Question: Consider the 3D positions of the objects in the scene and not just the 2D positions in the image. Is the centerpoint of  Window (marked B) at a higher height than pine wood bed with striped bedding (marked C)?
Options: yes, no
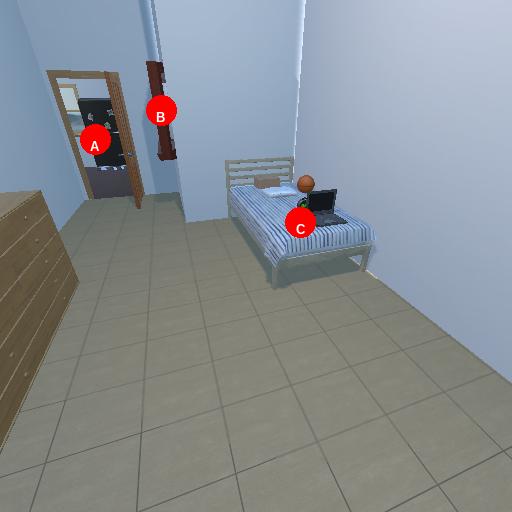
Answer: yes